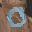
Label: 0